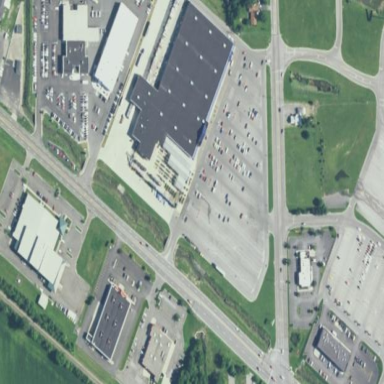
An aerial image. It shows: Retail area.